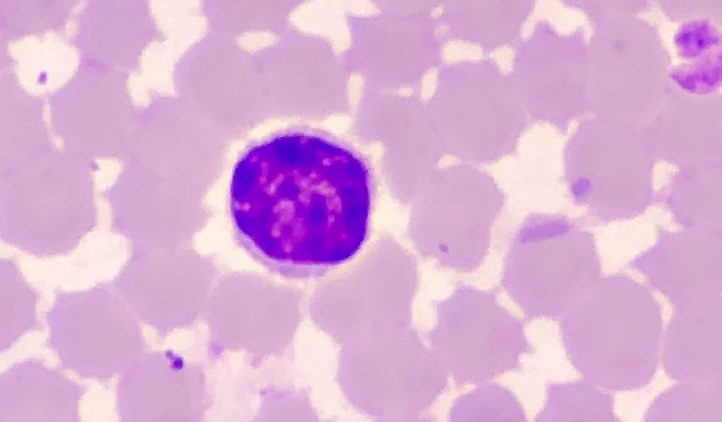
White blood cell type: Lymphocyte